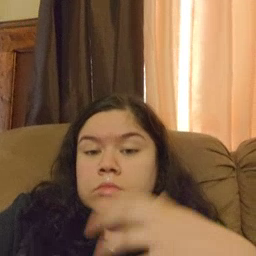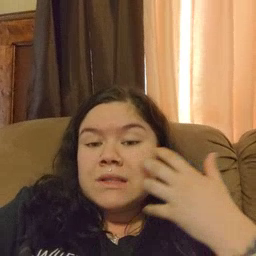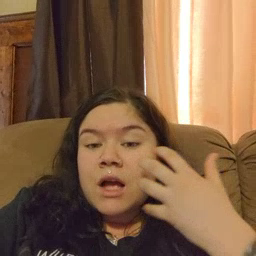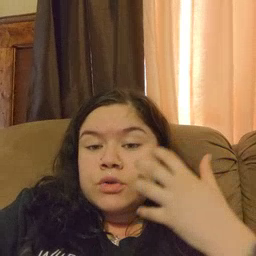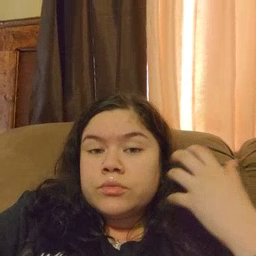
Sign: tiger